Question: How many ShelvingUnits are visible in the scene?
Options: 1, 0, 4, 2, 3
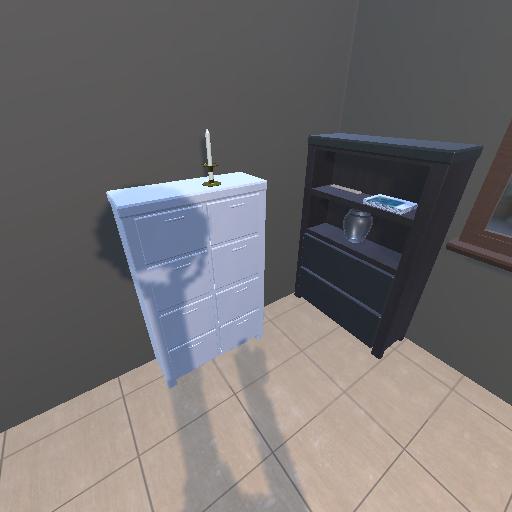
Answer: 1